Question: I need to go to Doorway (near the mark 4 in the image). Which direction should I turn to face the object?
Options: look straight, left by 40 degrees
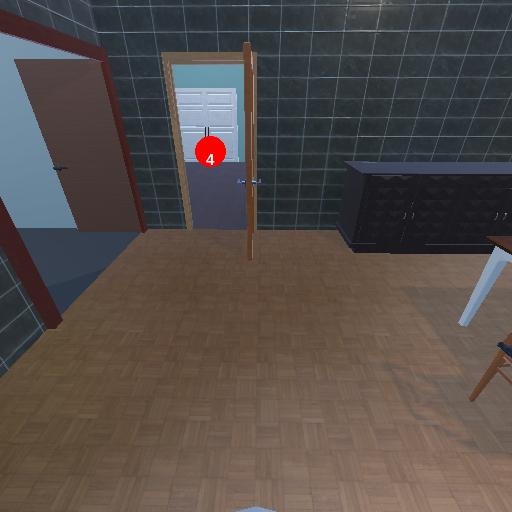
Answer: look straight